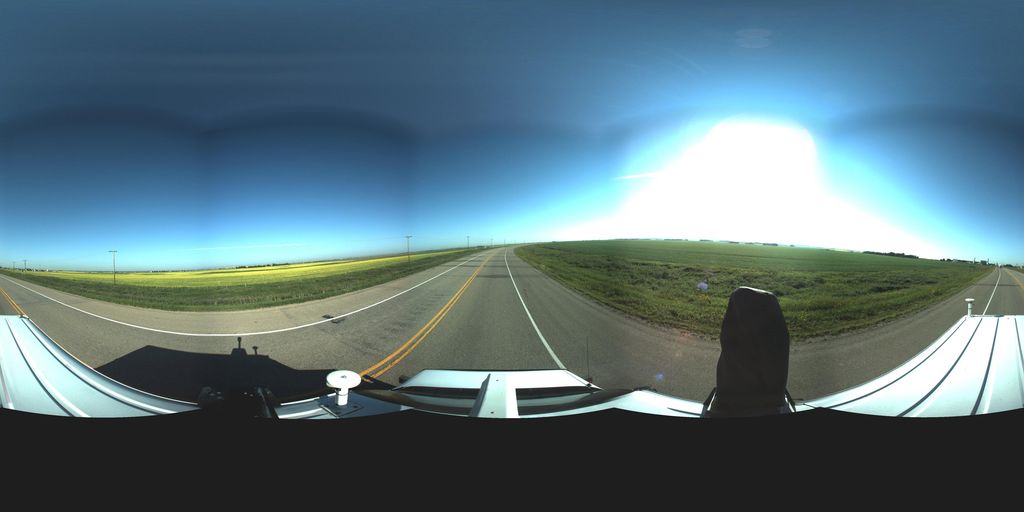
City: saskatoon